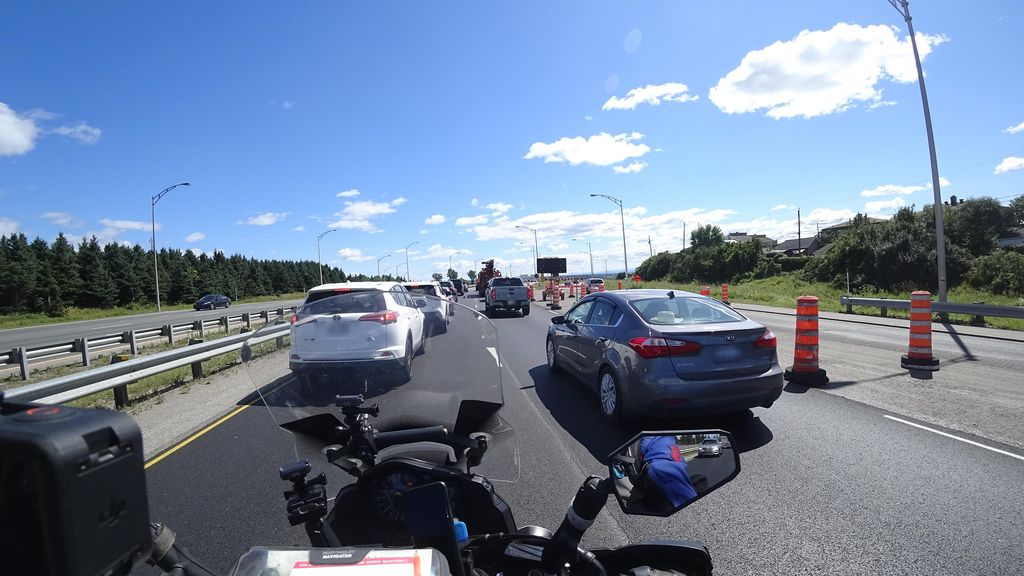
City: quebec_city